Question: As I am new in iphone development. I want to give glow effect like "info UIButton" to "custom UIButton".

Please help me in this case, to give the above effect on button tap.
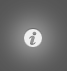
Answer: I found an easy way to do as I want.
It's by enabling check mark of "Shows Touch On Highlight" property.
See the screenshot..

It's working fine for my custom buttons.